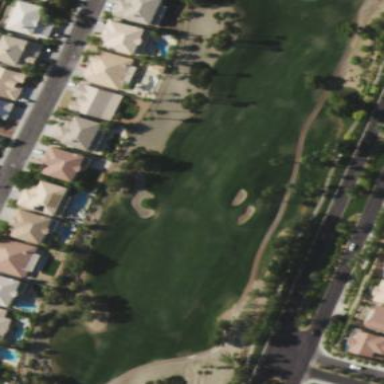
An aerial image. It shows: Area of rough grass used for golf.